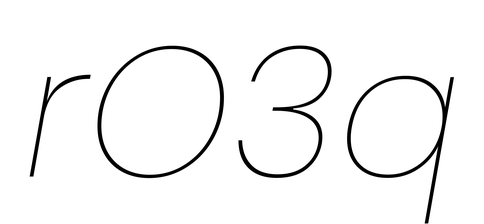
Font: Poppins-ThinItalic